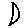
Label: moon